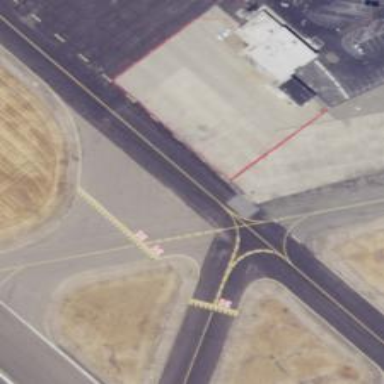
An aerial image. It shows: Image of taxiway at airport.